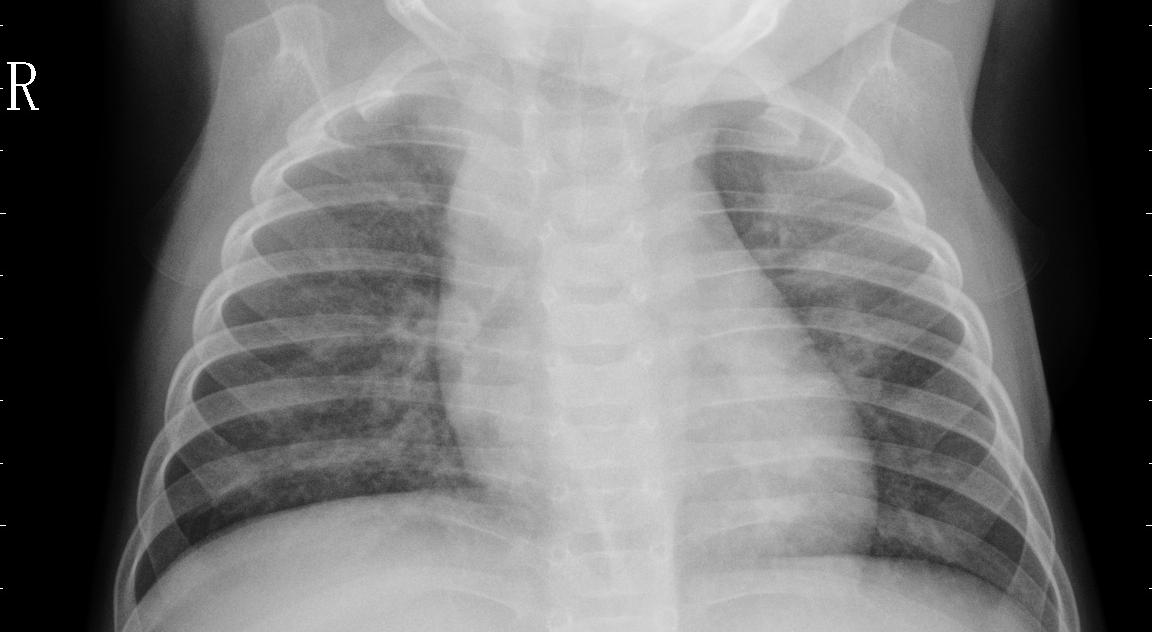
Diagnosis: PNEUMONIA